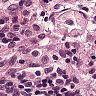
Metastatic tissue present: no